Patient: sex F, age 26
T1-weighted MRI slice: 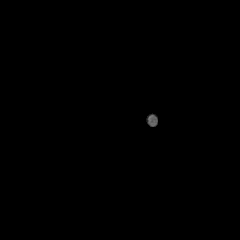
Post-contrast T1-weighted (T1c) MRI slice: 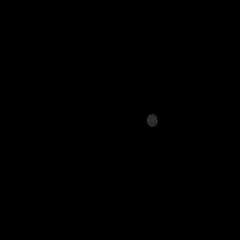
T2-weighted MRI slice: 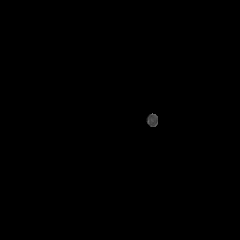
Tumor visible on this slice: no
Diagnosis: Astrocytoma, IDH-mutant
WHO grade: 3